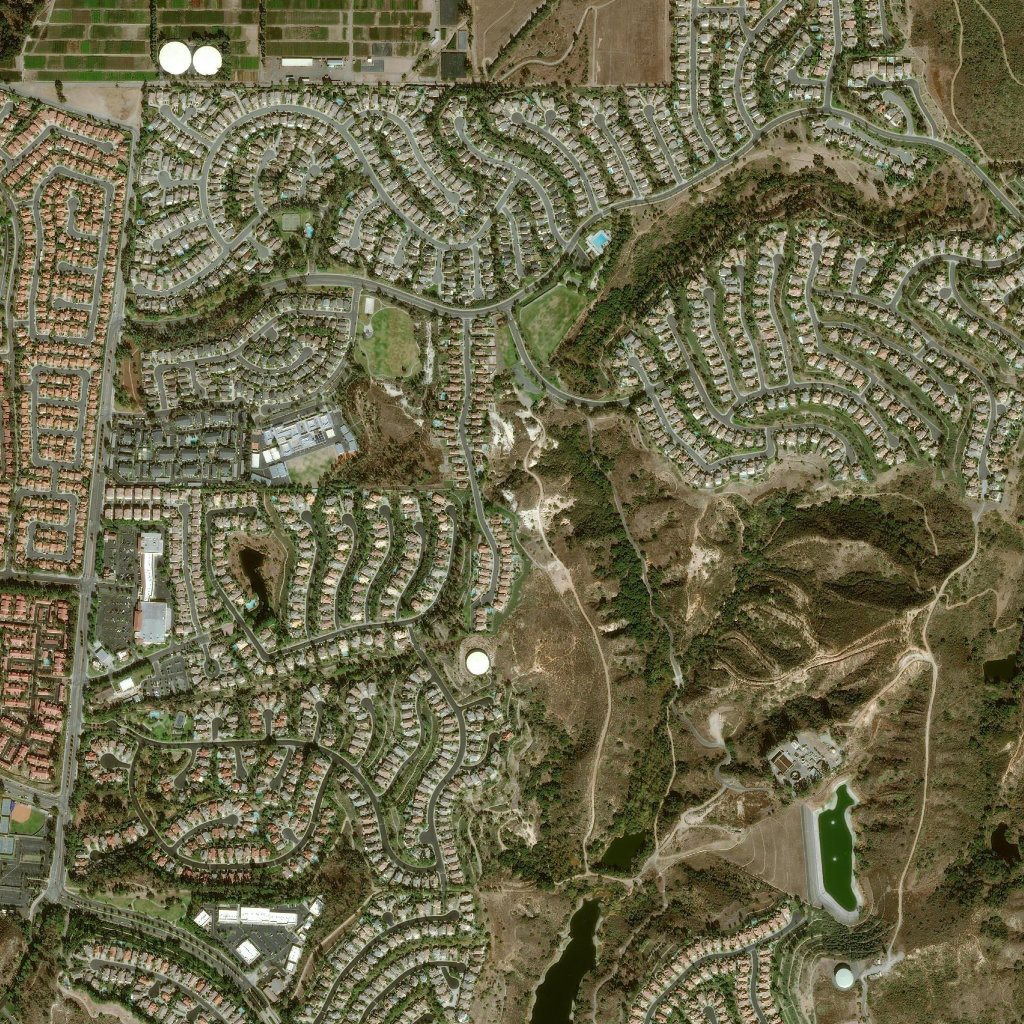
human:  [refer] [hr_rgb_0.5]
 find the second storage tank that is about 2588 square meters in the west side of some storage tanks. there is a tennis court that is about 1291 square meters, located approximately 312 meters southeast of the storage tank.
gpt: <box>[[18, 4, 22, 7, 0]]</box>

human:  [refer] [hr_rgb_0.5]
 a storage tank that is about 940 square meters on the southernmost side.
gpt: <box>[[81, 94, 83, 96, 0]]</box>

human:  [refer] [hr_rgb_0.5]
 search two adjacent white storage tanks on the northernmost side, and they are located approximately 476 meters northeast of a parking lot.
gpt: <box>[[14, 4, 22, 7, 0]]</box>